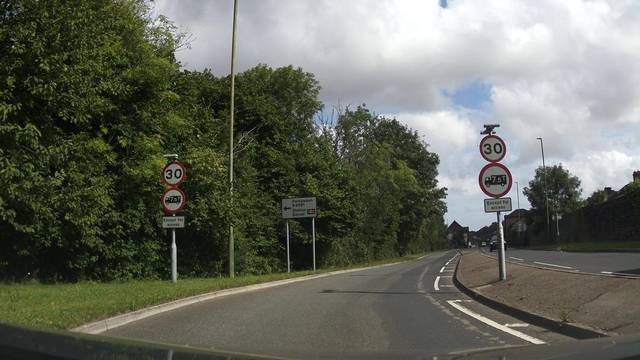
Region: United Kingdom
Coordinates: 51.622, -3.129